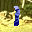
Label: 1